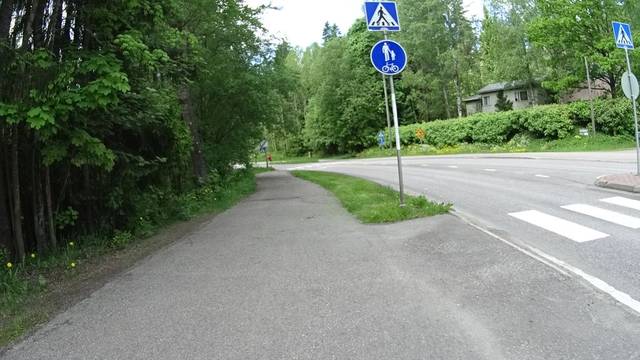
Region: Finland
Coordinates: 60.203, 24.633